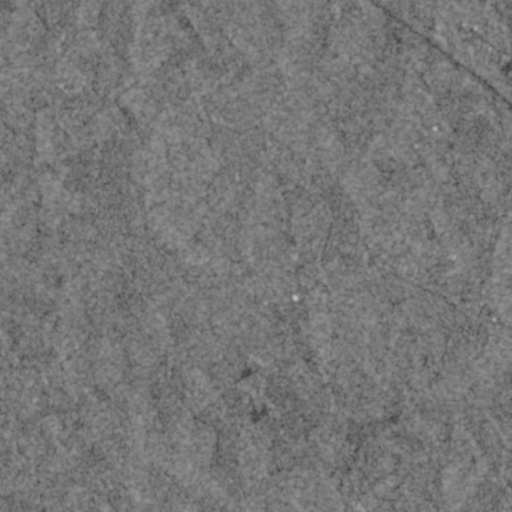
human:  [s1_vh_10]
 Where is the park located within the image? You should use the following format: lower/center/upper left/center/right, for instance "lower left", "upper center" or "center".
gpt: The park is located in the center right of the image.
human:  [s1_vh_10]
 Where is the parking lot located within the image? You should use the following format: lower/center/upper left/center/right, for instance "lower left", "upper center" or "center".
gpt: The parking lot is located in the center right of the image.
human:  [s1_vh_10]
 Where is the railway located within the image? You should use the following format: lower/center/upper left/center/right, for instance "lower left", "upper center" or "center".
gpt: The railway is located in the right of the image.
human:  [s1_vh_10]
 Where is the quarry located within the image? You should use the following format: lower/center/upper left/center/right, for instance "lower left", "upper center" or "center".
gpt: There is no quarry in the image.

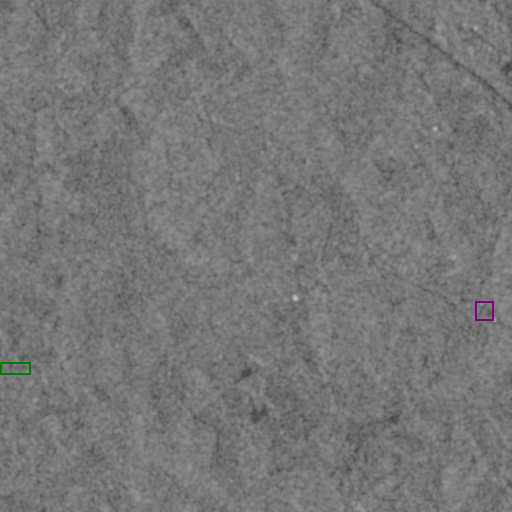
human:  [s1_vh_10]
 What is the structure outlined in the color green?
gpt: The structure outlined in green is a crop field.
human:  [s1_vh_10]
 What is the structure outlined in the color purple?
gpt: The structure outlined in purple is a park.
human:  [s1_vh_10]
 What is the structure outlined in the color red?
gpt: There is no red outline.